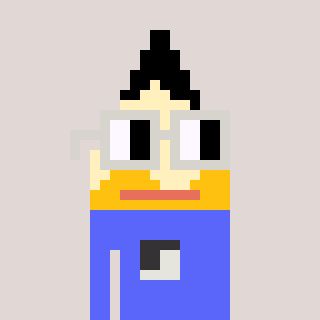
a pixel art character with square light gray glasses, a pencil-shaped head and a purple-colored body on a warm background